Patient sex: M
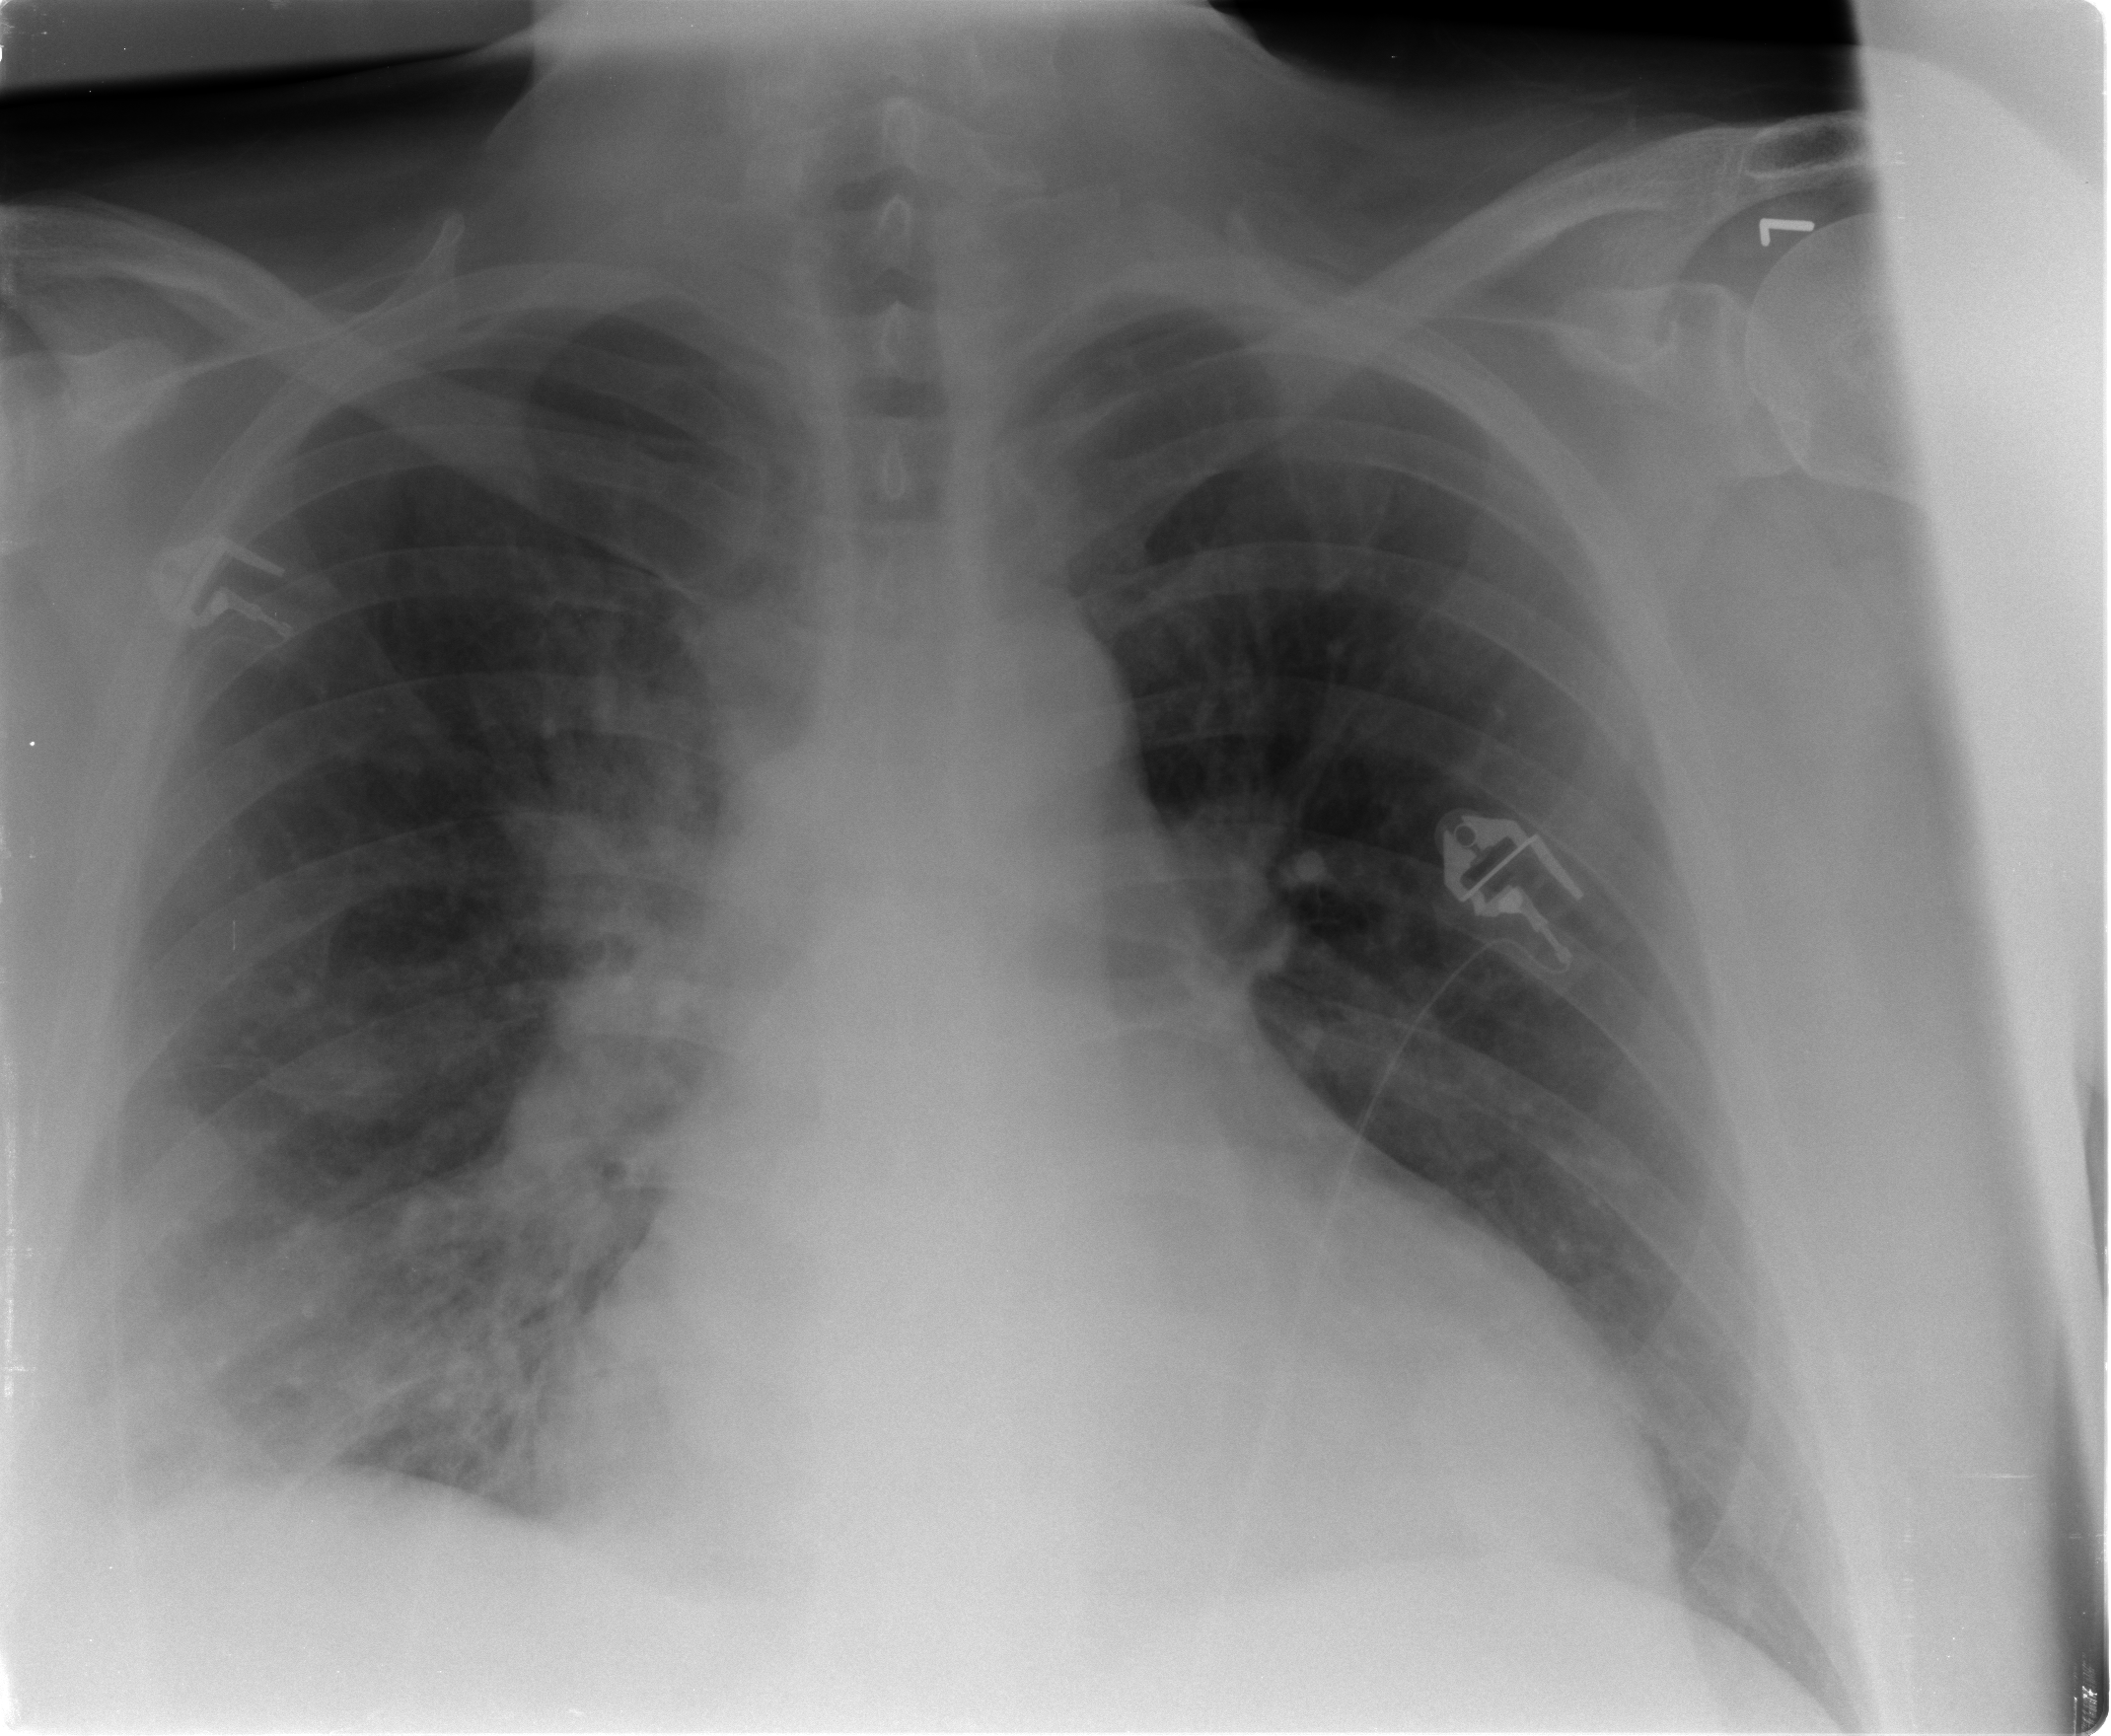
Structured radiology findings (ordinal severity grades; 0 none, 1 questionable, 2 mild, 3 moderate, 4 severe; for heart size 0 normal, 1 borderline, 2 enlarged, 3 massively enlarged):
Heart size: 2
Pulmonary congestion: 2
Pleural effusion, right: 3
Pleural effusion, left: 1
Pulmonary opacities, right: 2
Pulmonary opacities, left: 0
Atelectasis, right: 2
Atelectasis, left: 1